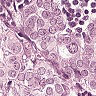
Metastatic tissue present: yes